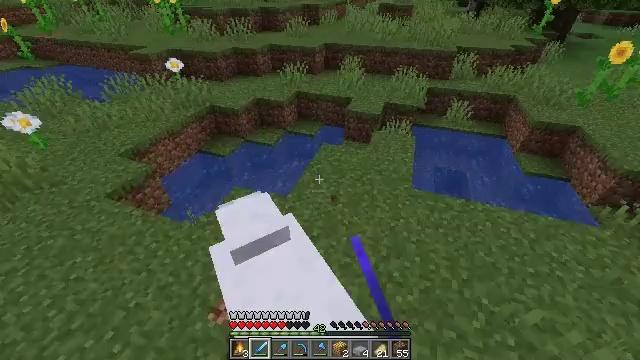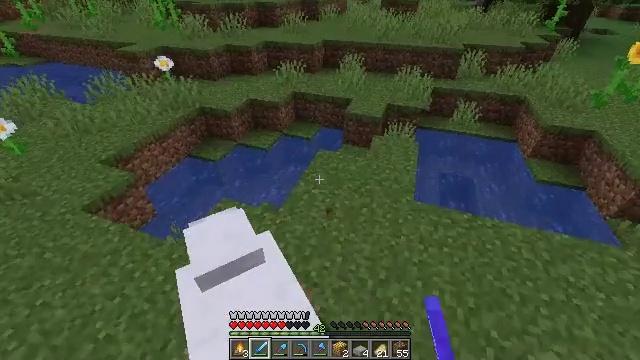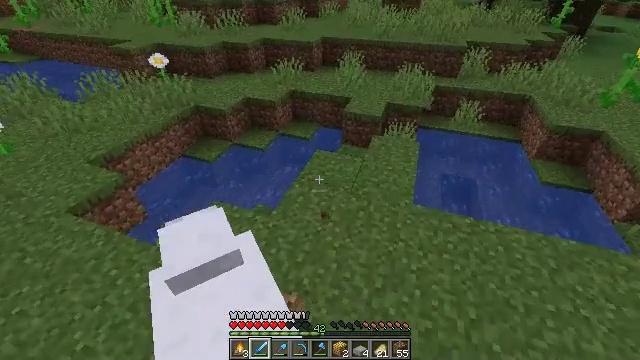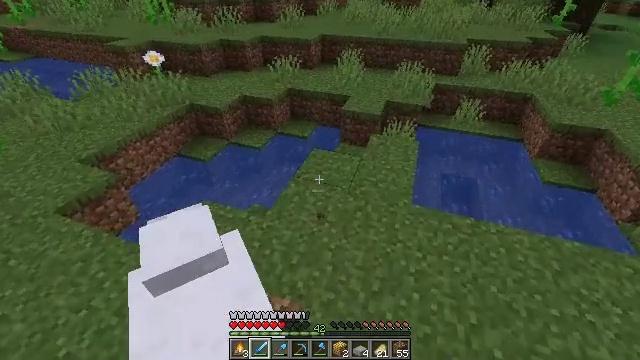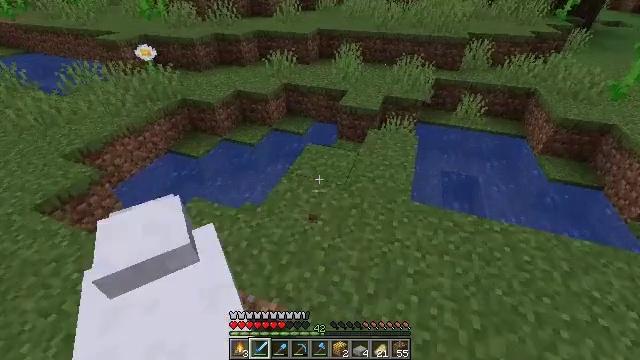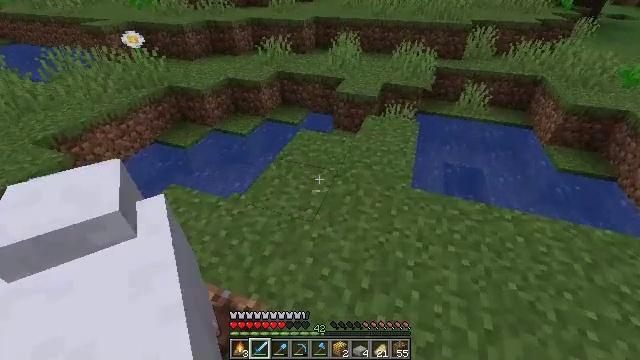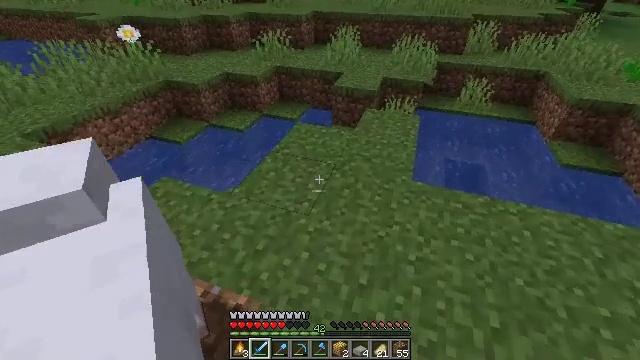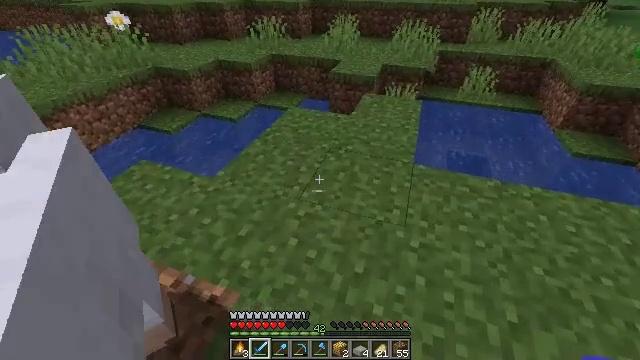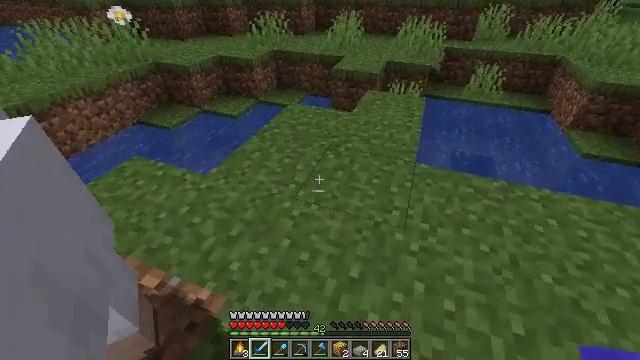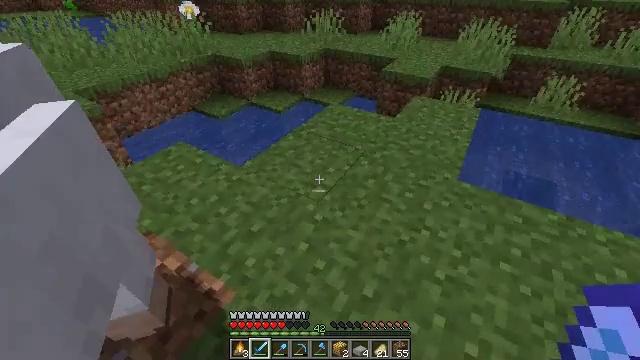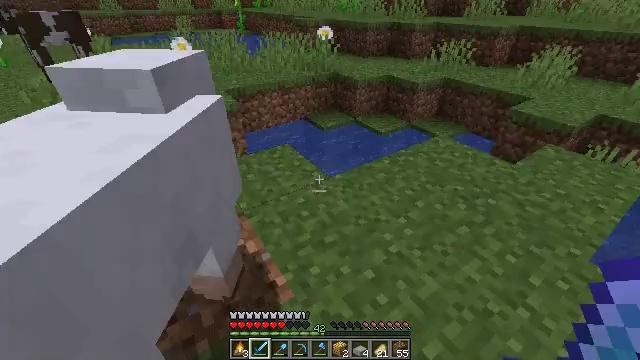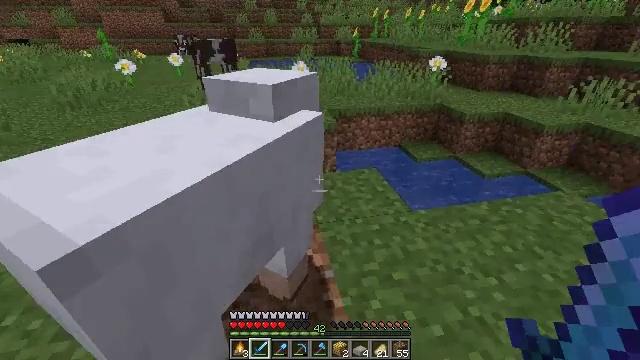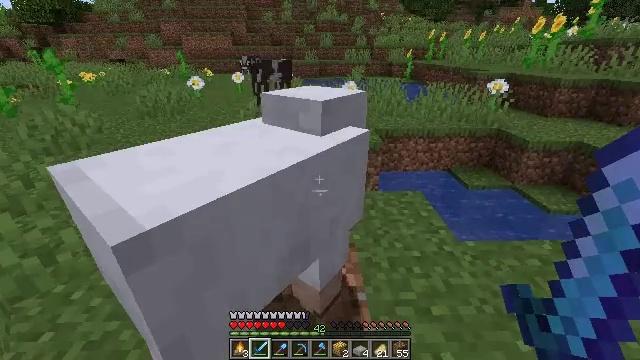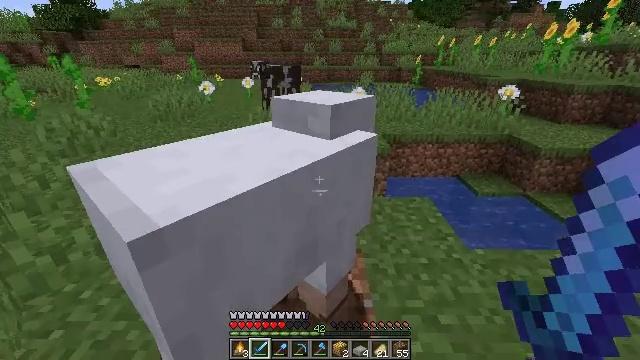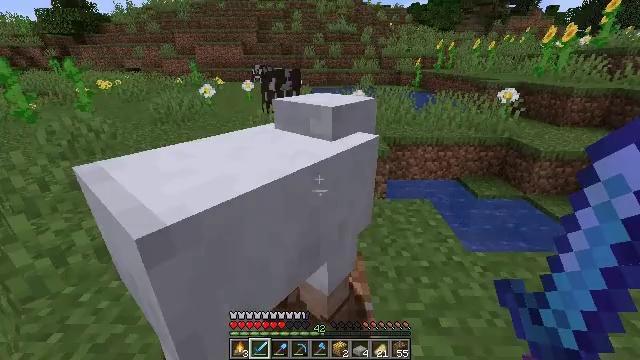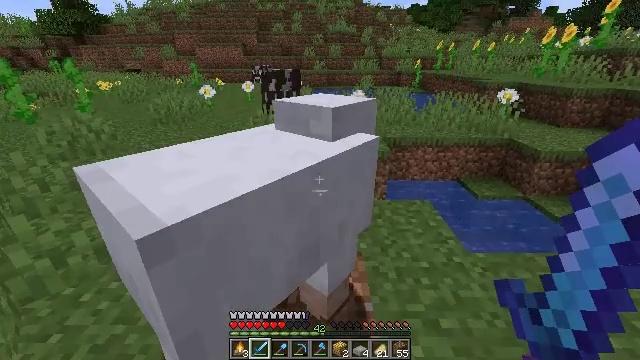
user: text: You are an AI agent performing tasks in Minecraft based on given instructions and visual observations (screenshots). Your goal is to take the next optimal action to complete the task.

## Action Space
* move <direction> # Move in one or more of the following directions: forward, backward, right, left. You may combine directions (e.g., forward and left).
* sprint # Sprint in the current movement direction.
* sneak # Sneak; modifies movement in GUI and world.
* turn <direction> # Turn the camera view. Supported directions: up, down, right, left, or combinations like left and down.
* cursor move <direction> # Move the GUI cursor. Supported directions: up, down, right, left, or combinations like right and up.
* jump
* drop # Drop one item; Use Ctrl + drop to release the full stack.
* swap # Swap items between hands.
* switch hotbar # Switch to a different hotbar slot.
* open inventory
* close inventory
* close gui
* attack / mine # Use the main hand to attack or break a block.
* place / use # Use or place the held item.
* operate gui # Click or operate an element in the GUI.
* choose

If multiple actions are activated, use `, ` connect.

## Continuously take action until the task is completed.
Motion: motion action
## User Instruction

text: Kill the sheep.
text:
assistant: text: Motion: no_op
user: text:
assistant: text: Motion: no_op
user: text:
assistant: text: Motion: no_op
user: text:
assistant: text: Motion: no_op
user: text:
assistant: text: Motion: no_op
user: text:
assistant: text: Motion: no_op
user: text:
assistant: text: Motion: no_op
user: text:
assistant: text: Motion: turn left
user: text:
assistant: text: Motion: turn left
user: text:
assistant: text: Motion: turn left and up
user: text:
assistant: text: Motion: turn left and up
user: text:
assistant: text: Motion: turn left and up
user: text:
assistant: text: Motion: turn left and up
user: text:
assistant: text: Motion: no_op
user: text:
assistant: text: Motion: no_op
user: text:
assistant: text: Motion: no_op
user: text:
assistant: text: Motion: no_op
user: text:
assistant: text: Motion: jump
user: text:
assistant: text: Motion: turn right and down, jump
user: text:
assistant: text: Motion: turn down, jump
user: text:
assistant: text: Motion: turn down, jump
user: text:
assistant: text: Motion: turn down, jump
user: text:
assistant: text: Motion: turn down, jump
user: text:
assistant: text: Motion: turn down, jump
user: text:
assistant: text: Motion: turn down, jump
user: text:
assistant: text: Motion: turn down
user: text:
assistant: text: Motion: no_op
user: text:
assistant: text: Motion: attack / mine
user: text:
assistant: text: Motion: attack / mine
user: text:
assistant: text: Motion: attack / mine